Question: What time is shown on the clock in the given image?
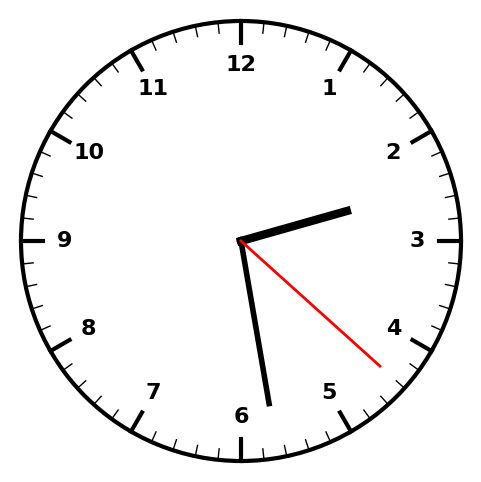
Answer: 02:28:22